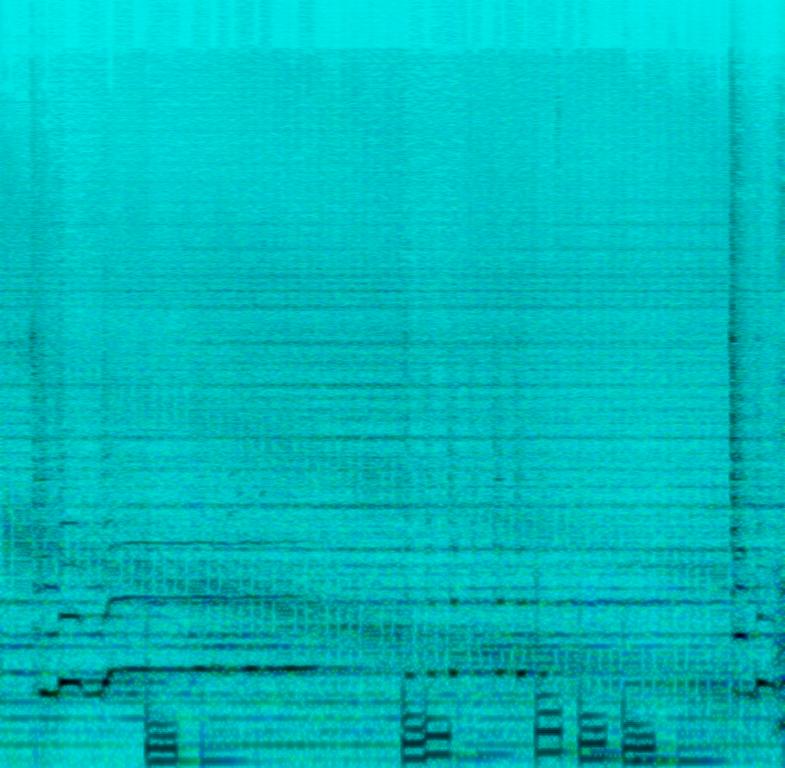
This is a mantra/meditation music piece. There is a male vocalist in the lead that is singing in a chant-like manner. The flute is playing a calming tune. There is an electronic sound effect that gives a texture of vibration in the background. A bass guitar can be heard playing notes every now and then. There is an immersive atmosphere to this piece. It could be playing in the background of a meditation video. It could also be played as an accompaniment piece for meditation courses.